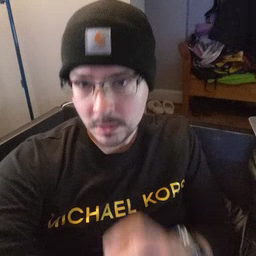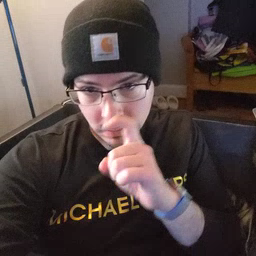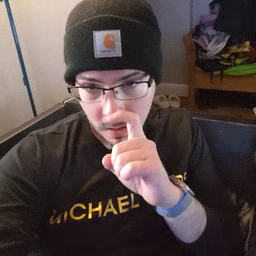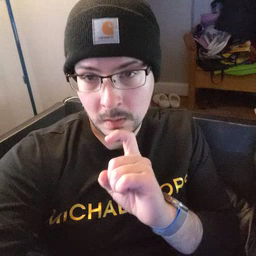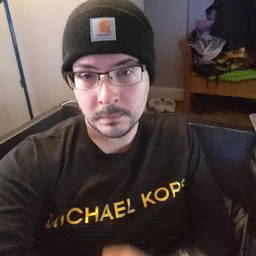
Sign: doll